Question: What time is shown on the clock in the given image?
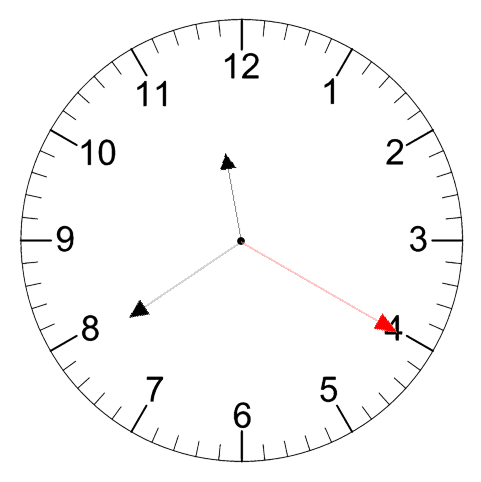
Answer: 11:39:20